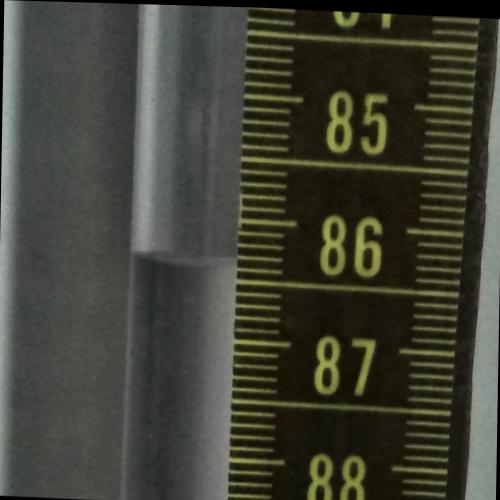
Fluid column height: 86.3 cm